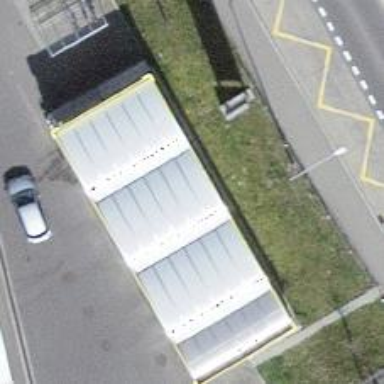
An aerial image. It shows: Car wash facility.